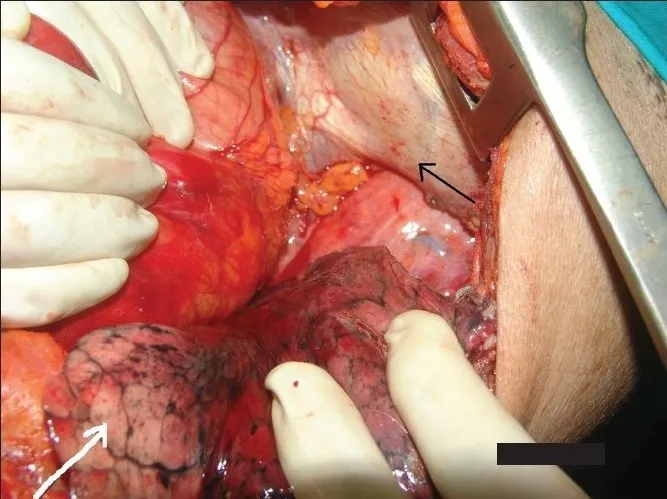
The herniated contents were noted in the right hemithorax with a collapsed right lung (white arrow, lung; thick black arrow, diaphragm).
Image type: medical_photograph (other_medical_photograph)